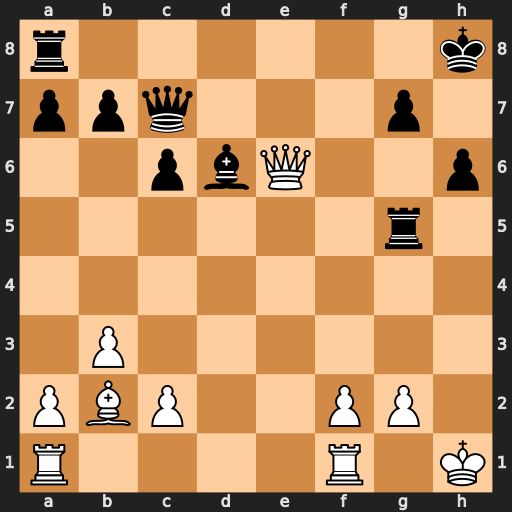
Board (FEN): r6k/ppq3p1/2pbQ2p/6r1/8/1P6/PBP2PP1/R4R1K
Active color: w
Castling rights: -
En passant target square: -
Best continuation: Qxh6+ Kg8 Qxg5